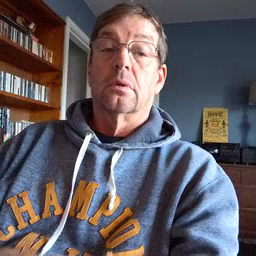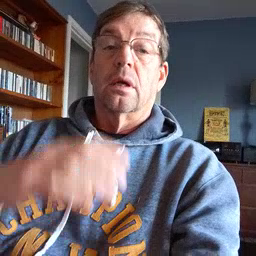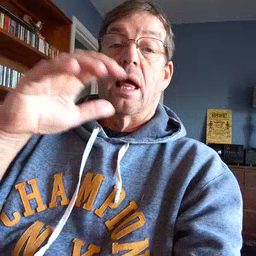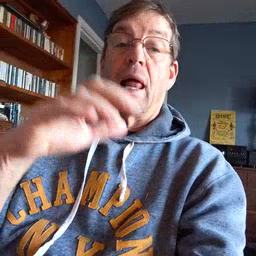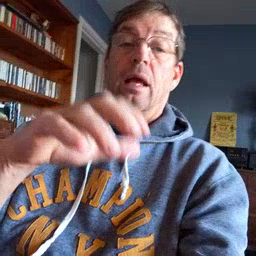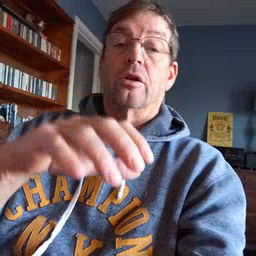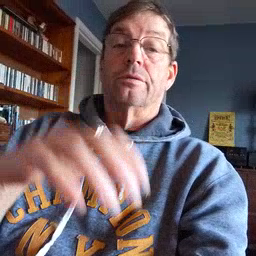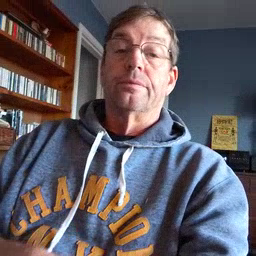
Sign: alligator